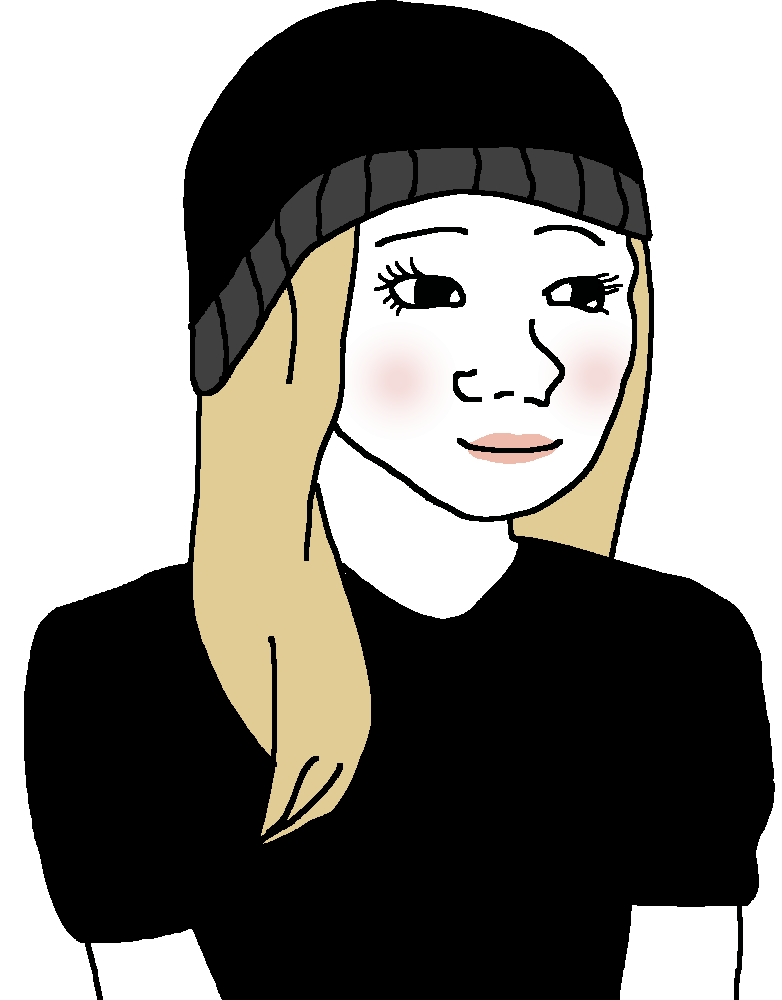
Label: 5_Trad_Wife